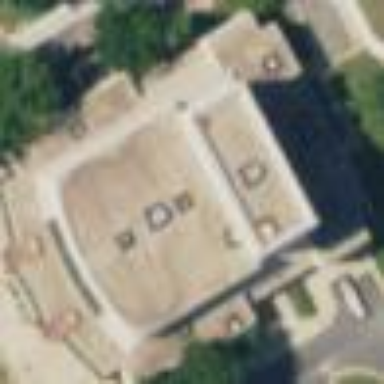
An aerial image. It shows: There is theatre building.